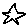
Label: star